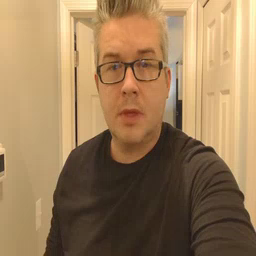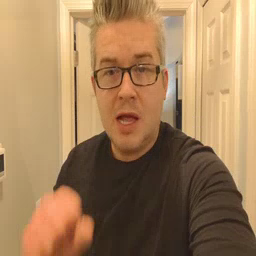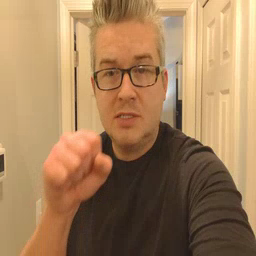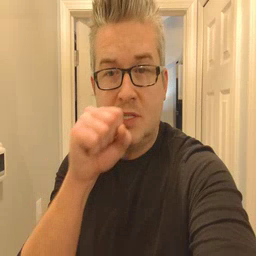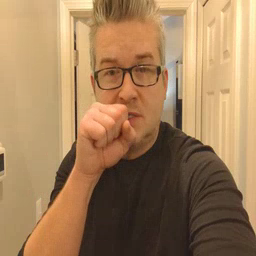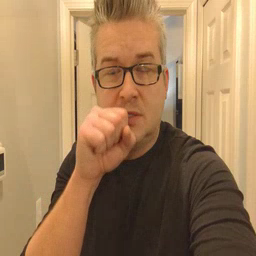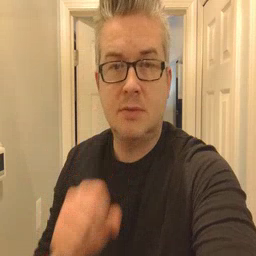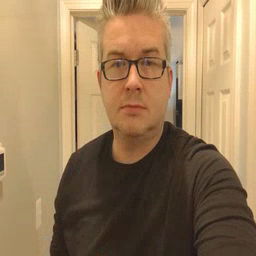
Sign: carrot